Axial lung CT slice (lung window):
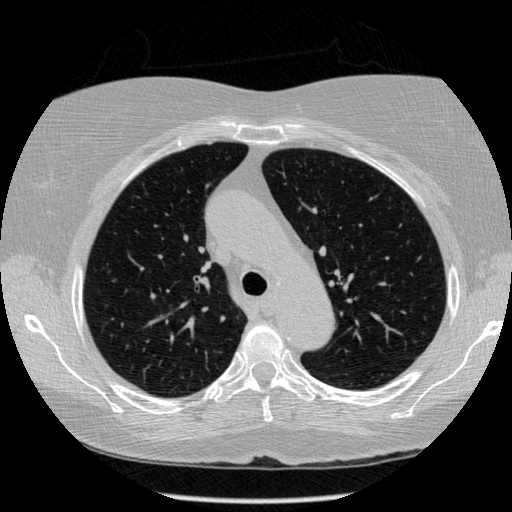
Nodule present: no